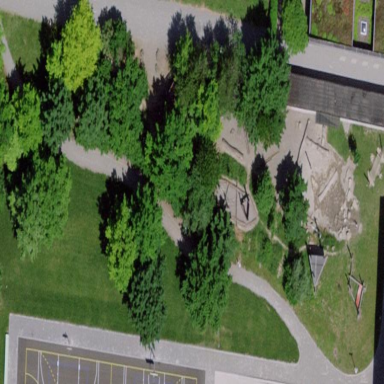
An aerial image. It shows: Playground area for leisure land.